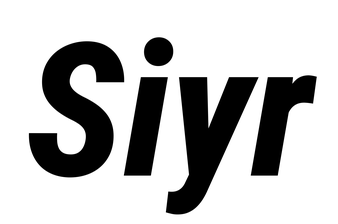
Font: Roboto-Italic_Condensed_ExtraBold_Italic